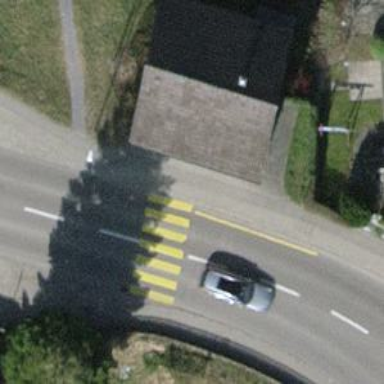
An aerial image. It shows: Uncontrolled zebra crossing on the road.